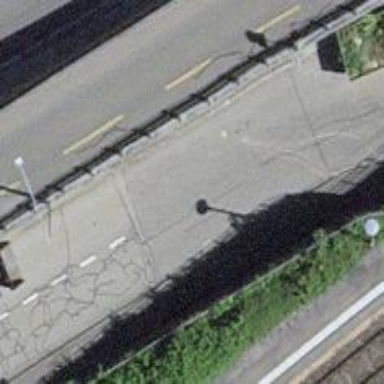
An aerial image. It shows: Guard rail.